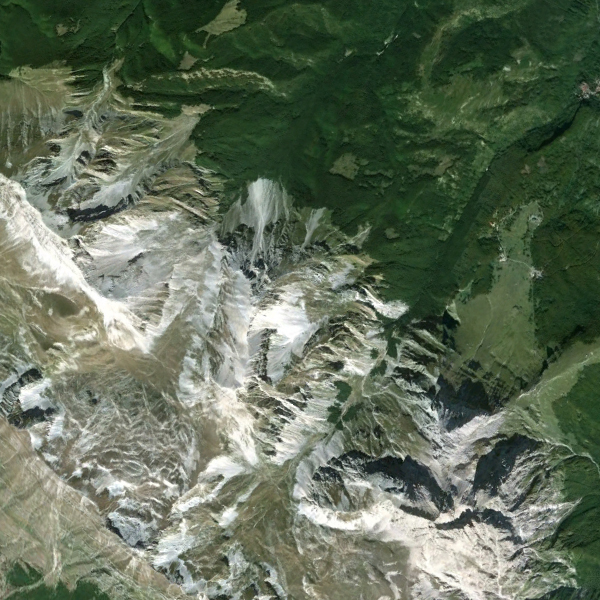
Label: Mountain